Question: I am following links below to publish a webservice.
<URL>
<URL>
<URL>
<URL>
This code works when deployed on Tomcat.
But it does not work at weblogic 12c. Do I need to give additional parameters?
I am not having an exception while deploy process. I cannnot see any item one weblogic console at Webservices section under deployed application.
UPDATE:
After deploying webservicetest.war coded by madhava

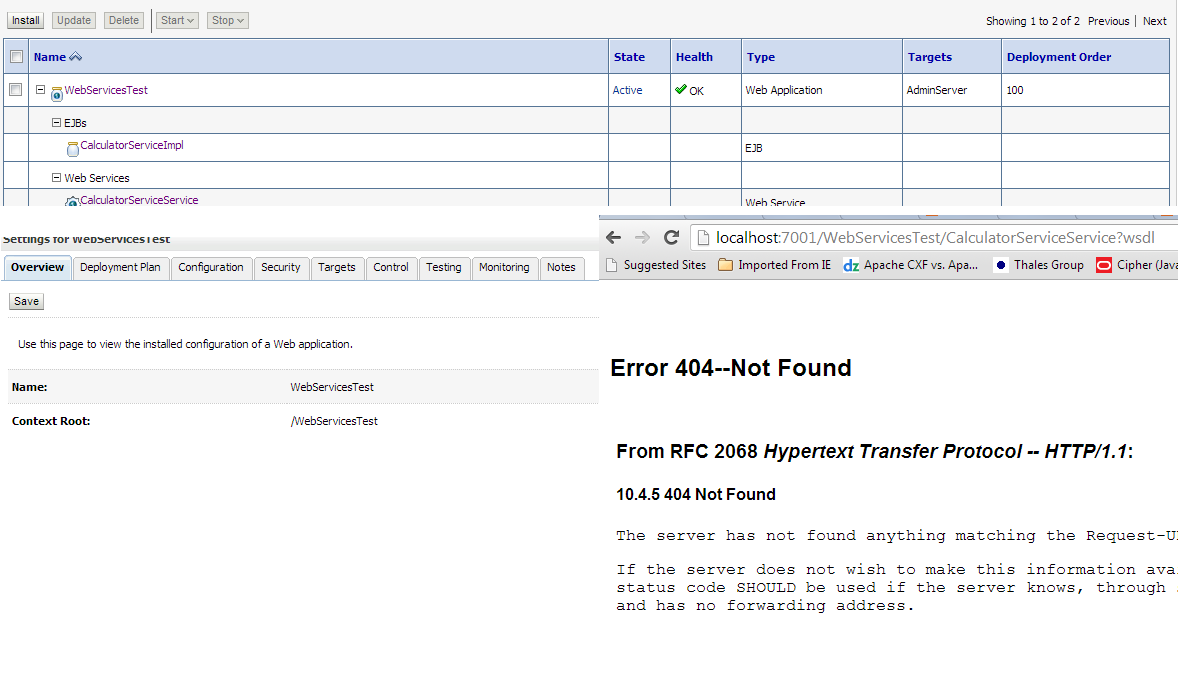
Answer: I have read the following link then applied the 'servlet' mapping technique.
I can access the 'wsdl' and make successfuly 'SOAP' request via 'SOAPUI'
<URL>
'''
<servlet>
<servlet-name>TestWSPort</servlet-name>
<display-name>TestWSPort</display-name>
<servlet-class>name.krestjaninoff.TestWSService</servlet-class>
</servlet>
<servlet-mapping>
<servlet-name>TestWSPort</servlet-name>
<url-pattern>myOwn/path/TestWS</url-pattern>
</servlet-mapping>
'''
Here is the project I have created, you can download
<URL>
Thanks Mikhail Krestjaninoff who is owner of the post given by link above